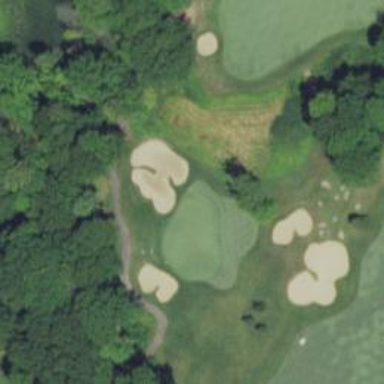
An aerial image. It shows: View of golf hole.